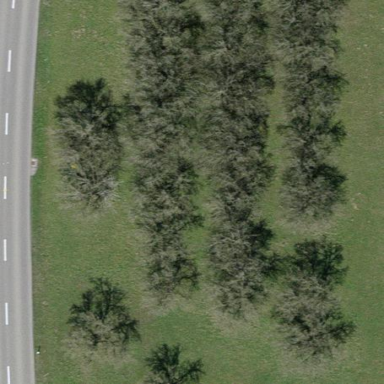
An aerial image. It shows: Orchard.